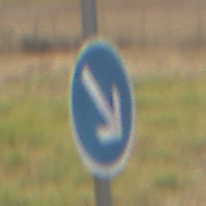
Verkehrszeichen: VorgeschriebeneVorbeifahrtRechts
Umgebung: Outdoor, Nature
Tageszeit: MorningAfternoon
Wetter: Overcast
Licht: Natural
Jahreszeit: NotSpecified
Kontrast: LowContrast